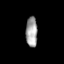
Tissue: prostate
Cell type: Fibroblasts
Senescence score: 0.9324
Nuclear area (px): 342
Mean DAPI intensity: 161.55